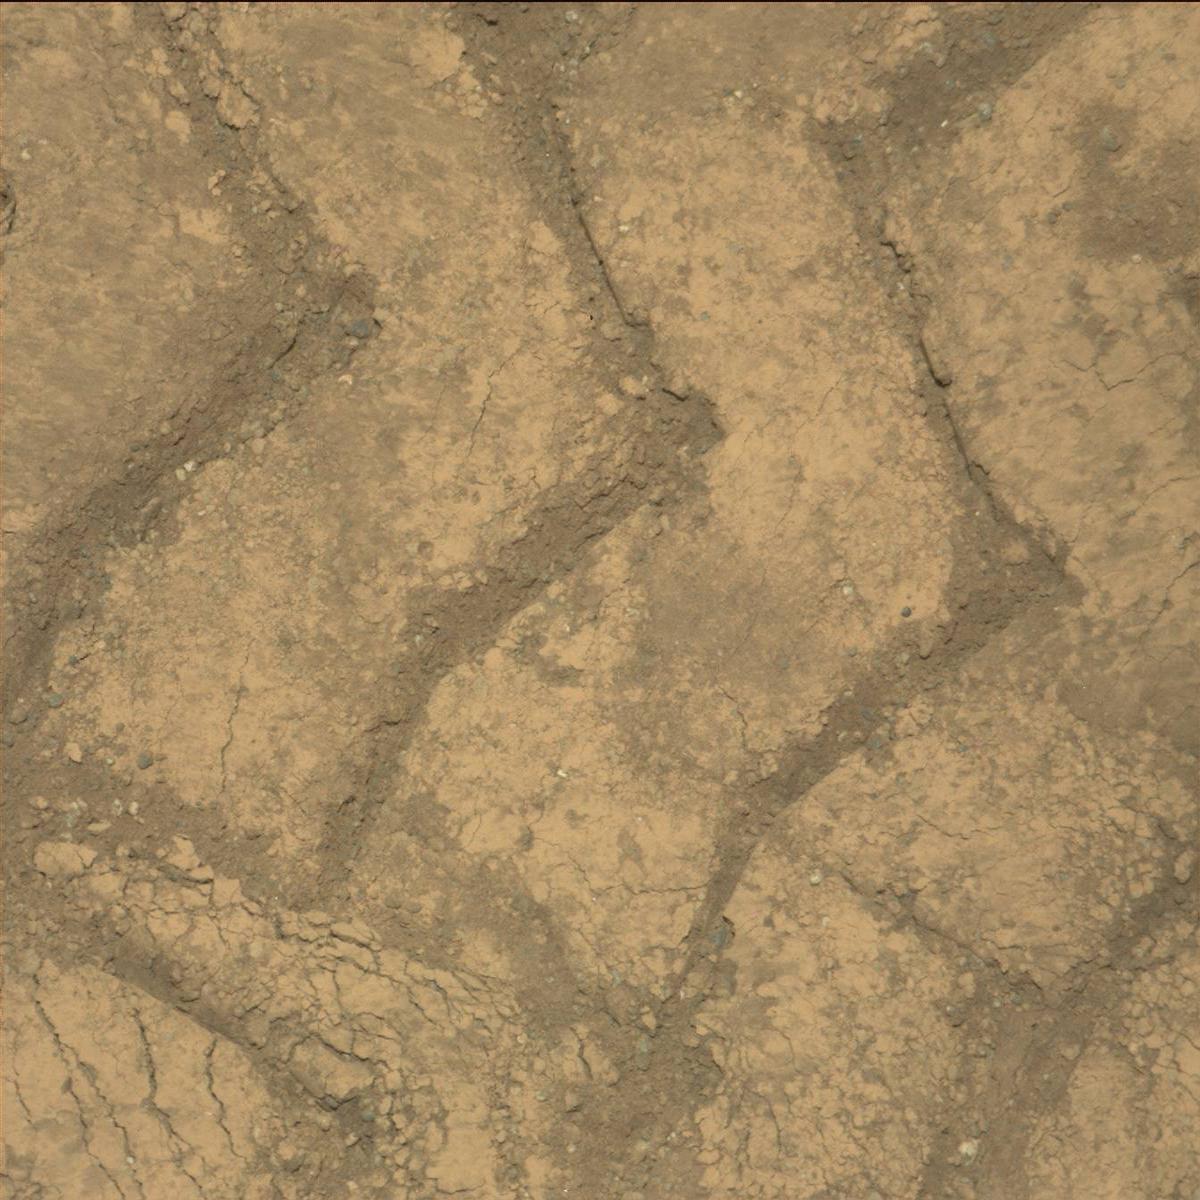
Terrain classes present: Track